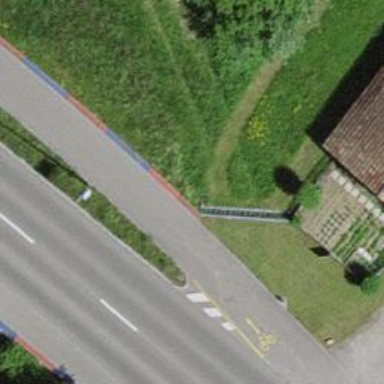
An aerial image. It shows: Asphalt cycleway.